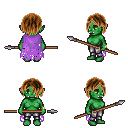
a pixel art fantasy rpg character, female body template, orc, green skin, maroon tattered cape, metal pants, brown bangs hairstyle, bracelets, spear, four views (front, back, left, right), 2x2 character sprite sheet, small pixel art, hard edges, no anti-aliasing